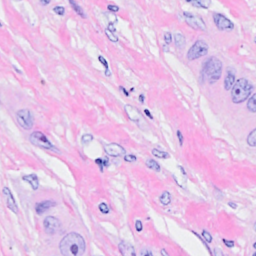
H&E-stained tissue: Breast